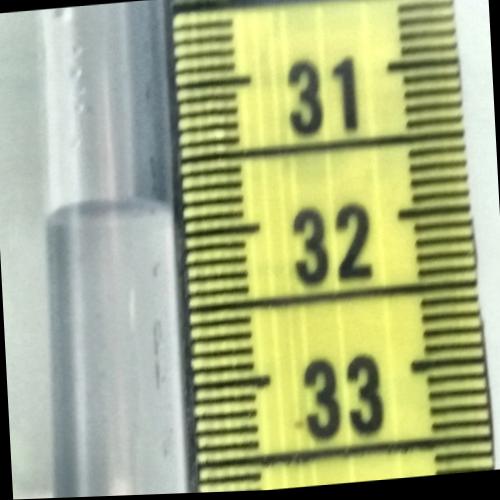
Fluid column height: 31.8 cm